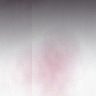
Metastatic tissue present: no